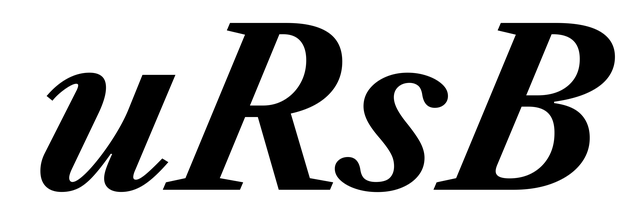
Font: LibreCaslonText-Italic_Bold_Italic